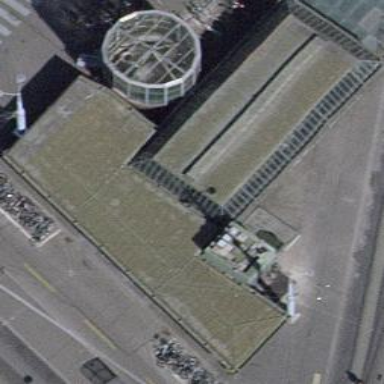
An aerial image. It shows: Train station building.